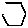
Label: hexagon